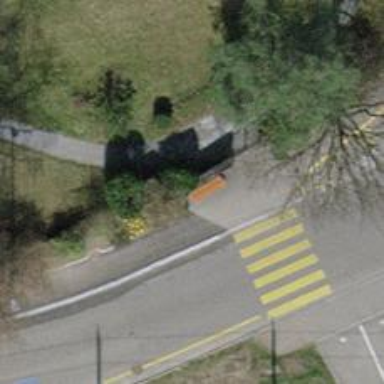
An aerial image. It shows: Bench.